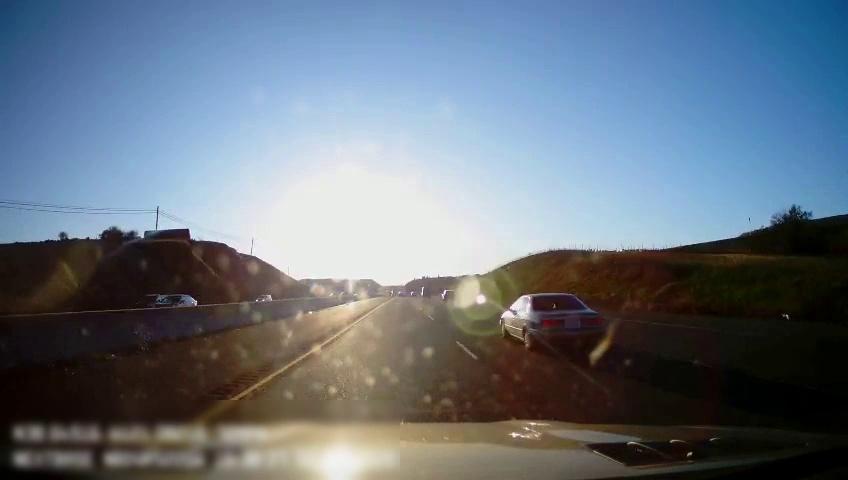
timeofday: Day
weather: Sunny
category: Drivable Space
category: Vehicles | Car
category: Vehicles | Car
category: Vehicles | Truck
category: Vehicles | Car
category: Vehicles | Car
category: Vehicles | Car
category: Lanes | Current Lane
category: Lanes | Current Lane
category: Lanes | Alternate Lane
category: Lanes | Alternate Lane